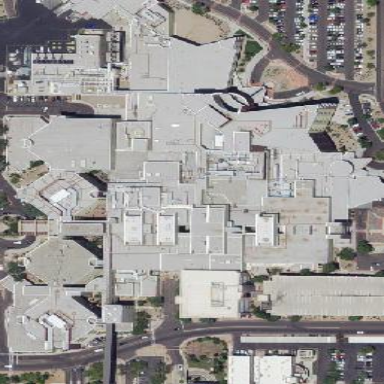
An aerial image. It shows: Hospital providing healthcare services.